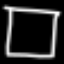
Label: square